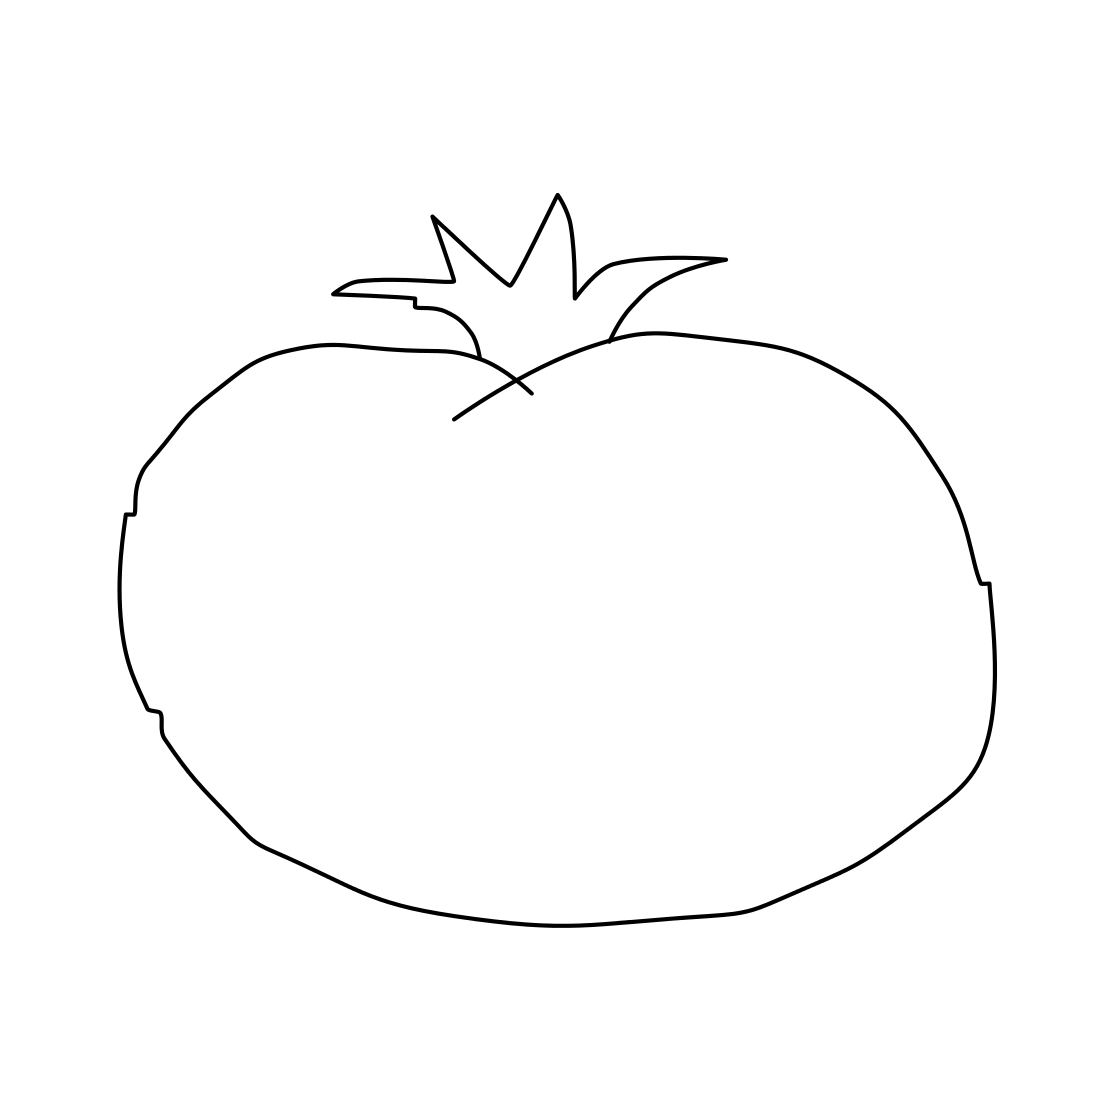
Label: tomato